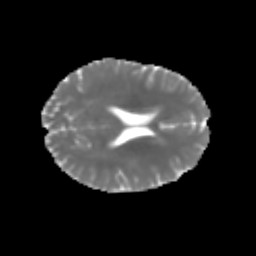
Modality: MD
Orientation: axial
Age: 23
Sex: male
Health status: healthy